Question: is there a command of Matlab to get the number of the written rows in excel file?
firstly, I fill the first row. and then I want to add another rows in the excel file.
so this is my excel file:

I tried:
'''
e = actxserver ('Excel.Application');
filename = fullfile(pwd,'example2.xlsx');
ewb = e.Workbooks.Open(filename);
esh = ewb.ActiveSheet;
sheetObj = e.Worksheets.get('Item', 'Sheet1');
num_rows = sheetObj.Range('A1').End('xlDown').Row
'''
But num_rows = <PHONE>, instead of 1.
please help, thank you!
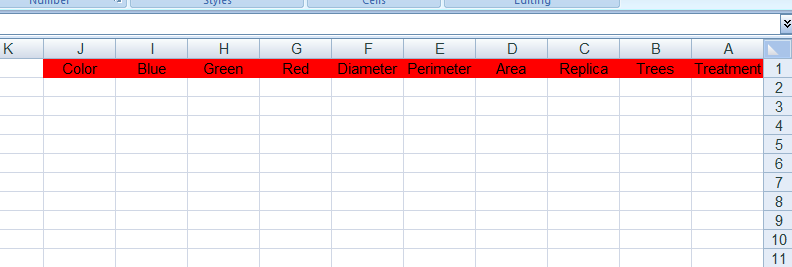
Answer: If the file is empty, or contains data in only one row, then '.End('xlDown').Row;' will move to the very bottom of the sheet ('<PHONE>' is the number of rows in a Excel 2007+ sheet).
Test if cell 'A2' is empty first, and return '0' if it is.
Or use 'Up' from the bottom of the sheet
'''
num_rows = sheetObj.Cells(sheetObj.Rows.Count, 1).End('xlUp').Row
'''
Note: I'm not sure of the Matlab syntax, so this may need some adjusting